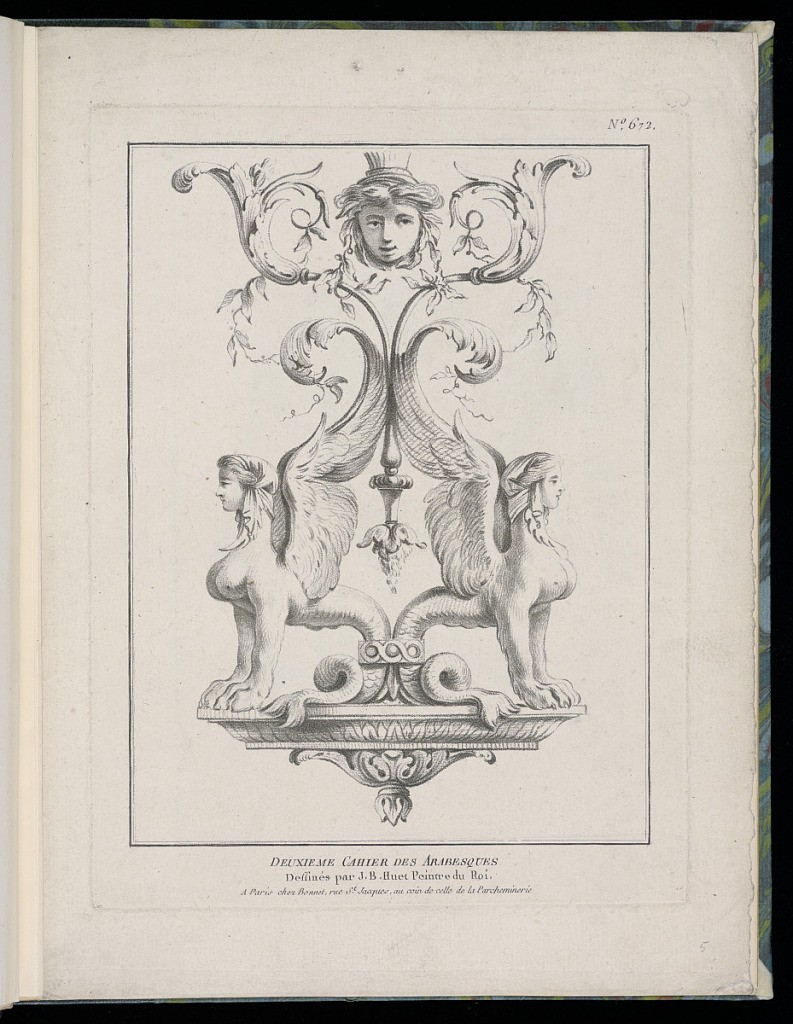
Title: Title Page
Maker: Jean-Baptiste Huët, French, 1745–1811
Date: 1776–89
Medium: Crayon manner on paper
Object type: Print
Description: Title page and arabesque ornament design featuring a mask (mascaron, scrolling leaves (rinceaux), foliate branches, sphynx with fish tails, fleurons, and foliate scrolls. The plate is titled and numbered.